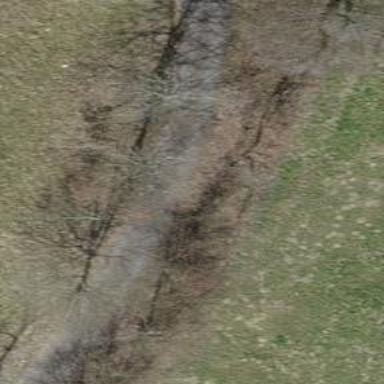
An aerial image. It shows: Beautiful tree in nature.